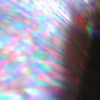
Label: sunburn